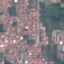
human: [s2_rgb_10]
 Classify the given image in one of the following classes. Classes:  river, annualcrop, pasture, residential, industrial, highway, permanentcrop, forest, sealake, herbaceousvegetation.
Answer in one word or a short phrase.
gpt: Residential